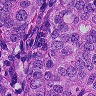
Metastatic tissue present: yes